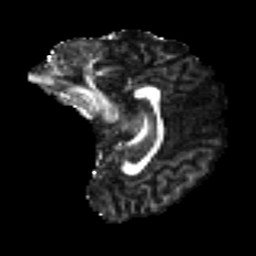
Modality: FA
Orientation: sagittal
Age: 27
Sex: female
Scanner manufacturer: ge
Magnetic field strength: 3 T
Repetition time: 7.8 s
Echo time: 0.0606 s